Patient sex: M
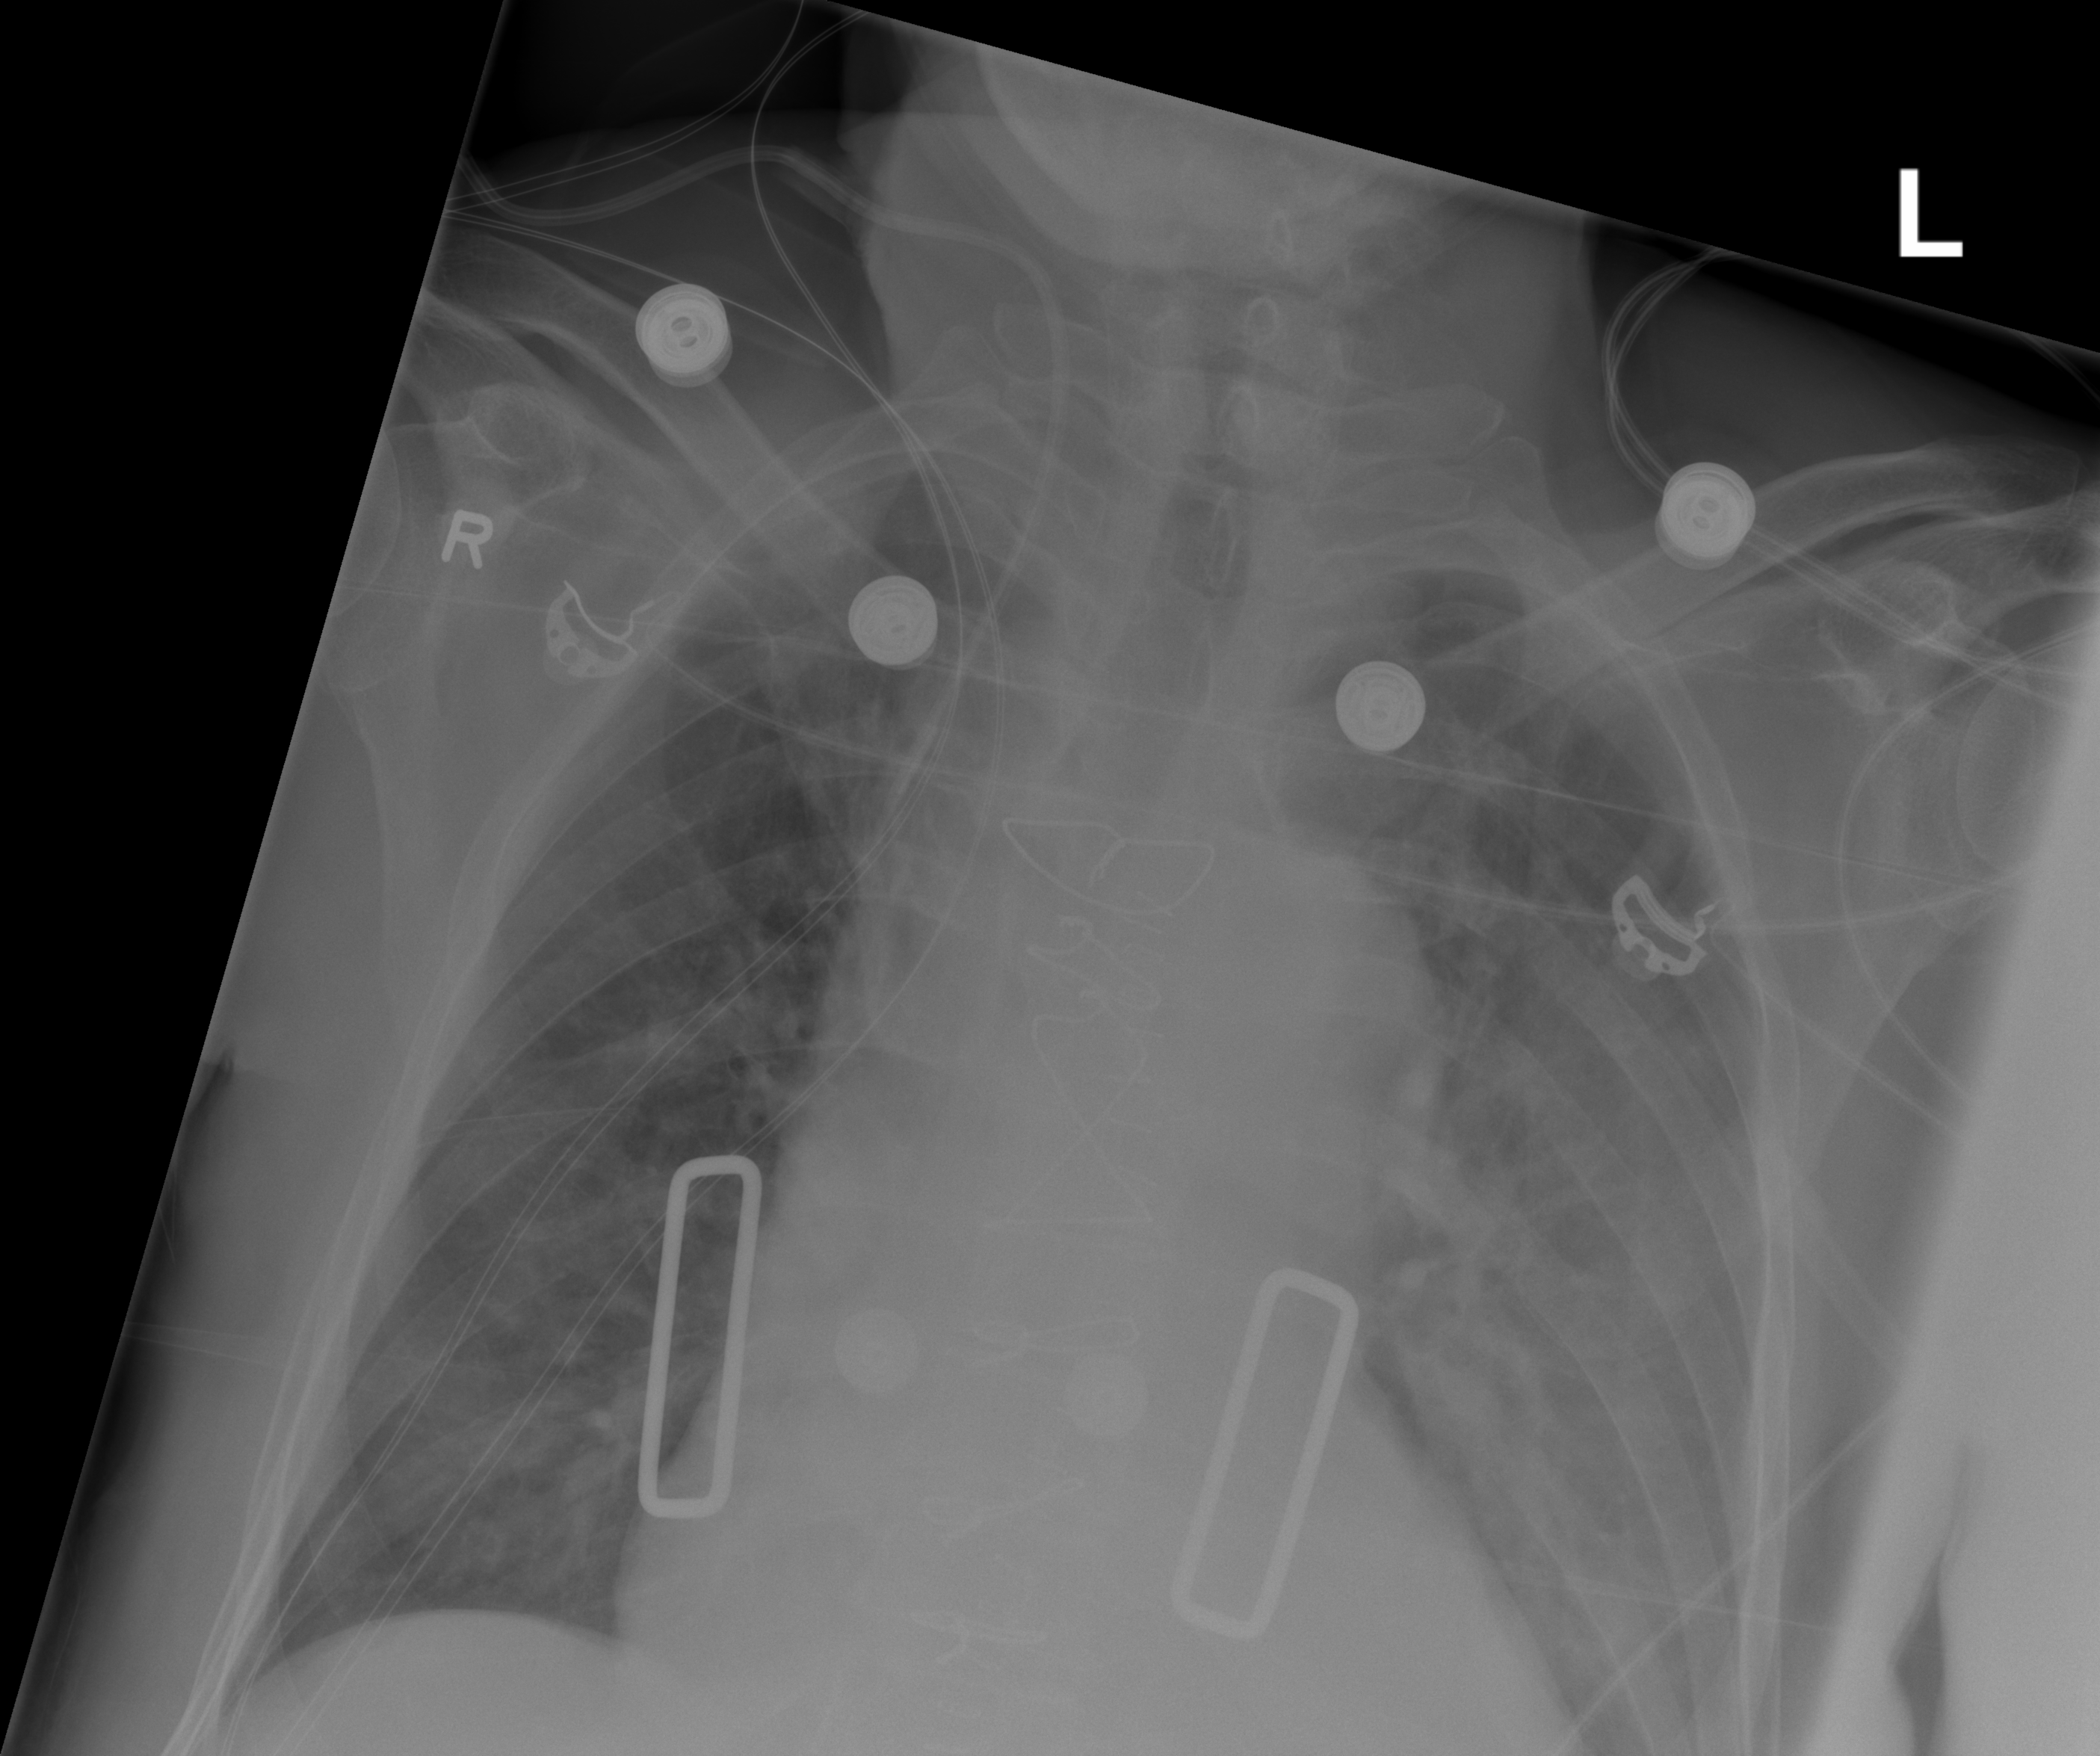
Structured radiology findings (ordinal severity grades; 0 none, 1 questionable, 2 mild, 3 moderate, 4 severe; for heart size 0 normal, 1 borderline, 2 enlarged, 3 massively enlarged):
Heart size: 2
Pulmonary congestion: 1
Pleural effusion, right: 2
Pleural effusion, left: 0
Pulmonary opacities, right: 2
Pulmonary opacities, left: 0
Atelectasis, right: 0
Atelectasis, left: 0